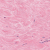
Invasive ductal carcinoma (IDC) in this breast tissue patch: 0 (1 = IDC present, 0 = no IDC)